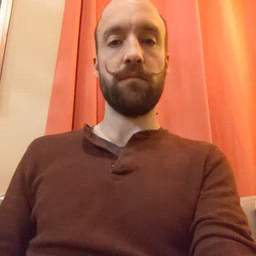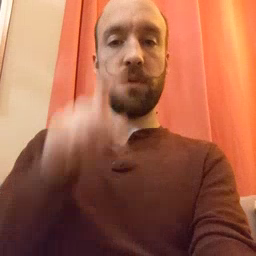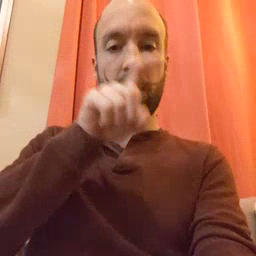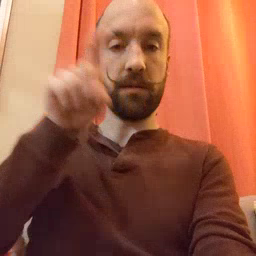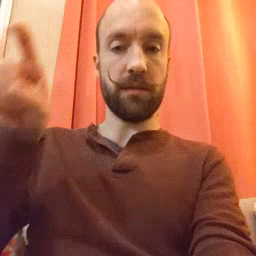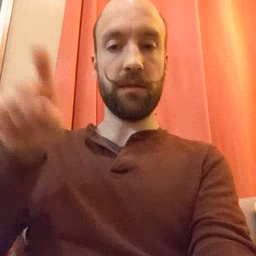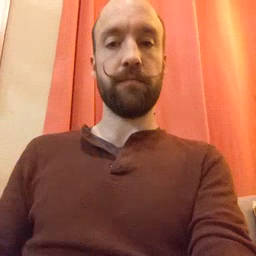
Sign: closet